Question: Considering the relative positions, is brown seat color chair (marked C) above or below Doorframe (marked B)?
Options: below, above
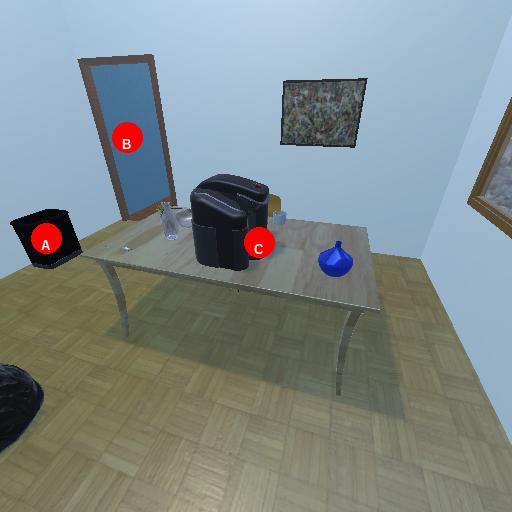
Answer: below